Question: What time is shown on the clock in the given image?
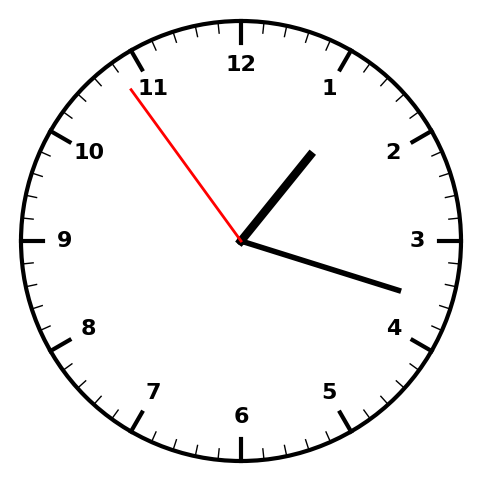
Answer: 01:17:54